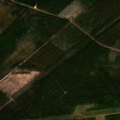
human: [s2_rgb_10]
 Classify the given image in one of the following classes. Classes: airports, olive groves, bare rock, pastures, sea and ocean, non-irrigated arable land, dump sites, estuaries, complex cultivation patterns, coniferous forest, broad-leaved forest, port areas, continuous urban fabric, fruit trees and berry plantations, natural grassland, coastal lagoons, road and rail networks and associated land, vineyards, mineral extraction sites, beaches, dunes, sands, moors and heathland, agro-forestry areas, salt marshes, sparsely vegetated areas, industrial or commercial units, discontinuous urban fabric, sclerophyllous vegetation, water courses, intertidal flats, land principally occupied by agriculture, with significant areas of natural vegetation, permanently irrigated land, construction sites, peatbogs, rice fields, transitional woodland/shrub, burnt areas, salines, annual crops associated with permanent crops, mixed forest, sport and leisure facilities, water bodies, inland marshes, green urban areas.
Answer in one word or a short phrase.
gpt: land principally occupied by agriculture, with significant areas of natural vegetation, coniferous forest, mixed forest